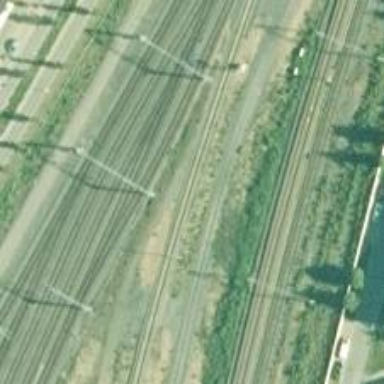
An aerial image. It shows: Rail yard with electrified contact lines for the railway.